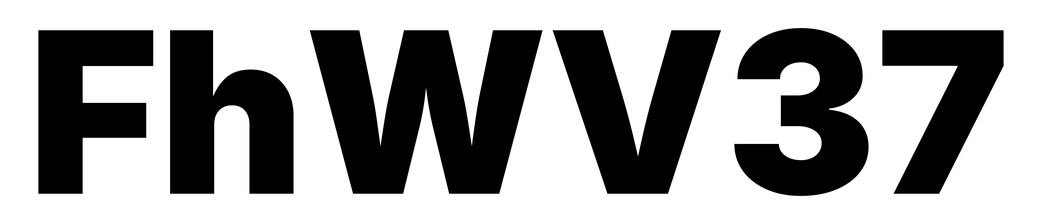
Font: Inter_Black